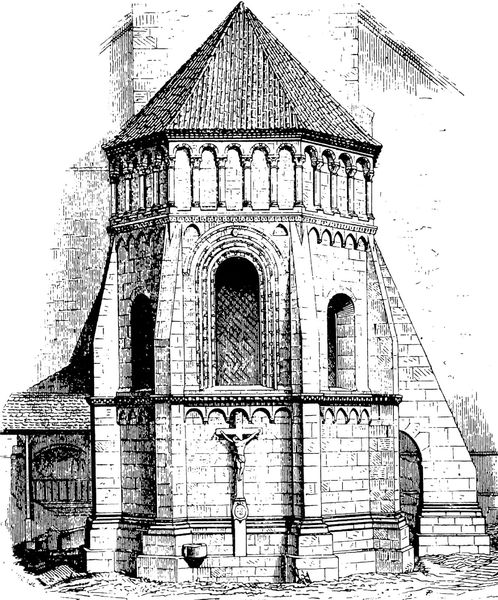
Titel: Pfaffenheim Kirche
Standort: Pfaffenheim (EU - F - Elsass)
Schlagwörter: fenster, skizze, zeichnung, dach, steine, kirche, kelch, brunnen, turm, bogen, mauer, backstein, durchgang, stufen, anbau, erker, fugen, kreuz, becken, christus, jesus, apsis, kapelle, kruzifix, romanisch, kappelle, rundboden, backstei